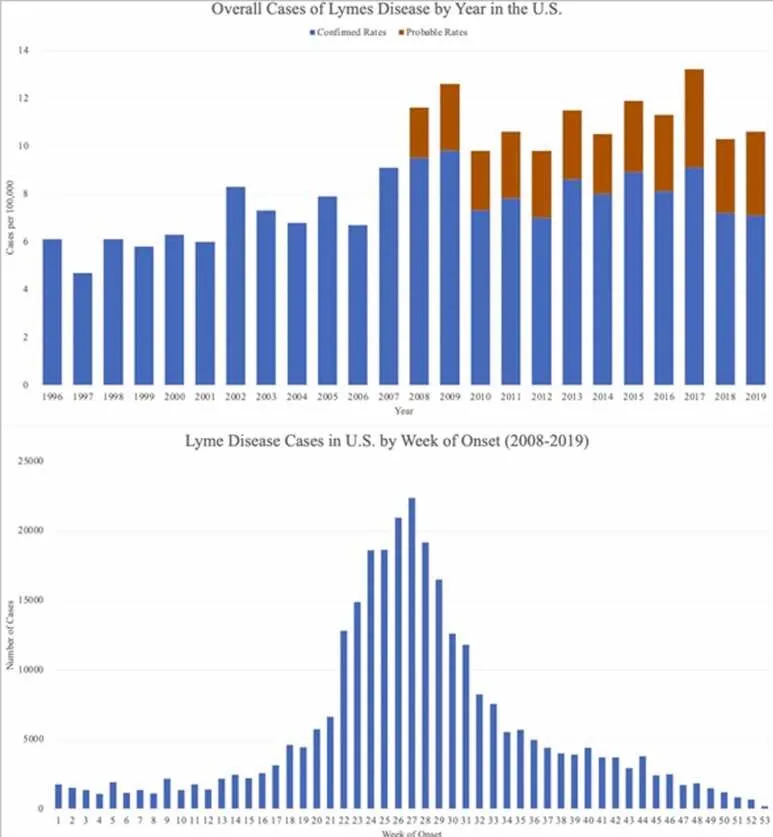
Bar graph showing the increasing incidence of Lyme disease in the United States between the years 1996 and 2019 and the seasonal patterns of Lyme disease infection in the U. S. by week of onset, between the years 2008 and 2019, using CDC data. The patient's tick bite likely occurred between weeks 14-22 (April-May) and Lyme disease presentation occurred between weeks 27-30 (July).
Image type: chart (chart)